Field crop: tomato
Growth stage: 2
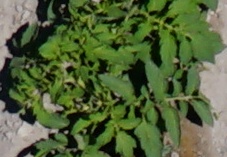
Species: tomato